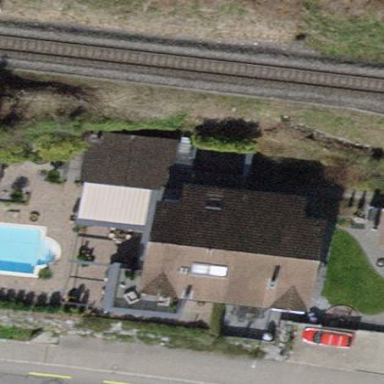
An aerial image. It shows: Semidetached house.